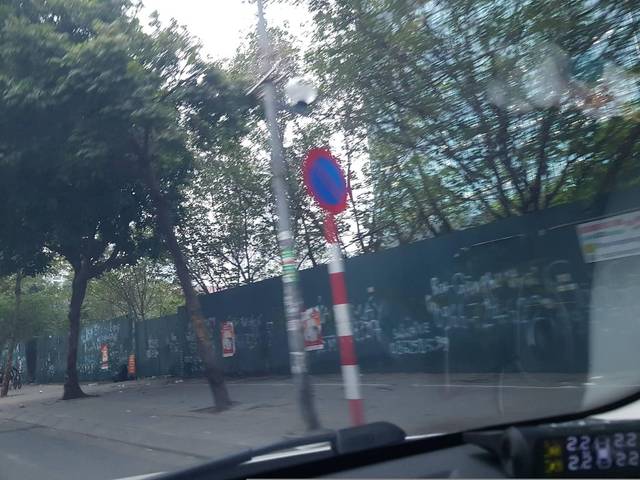
Region: Vietnam
Coordinates: 21.023, 105.79